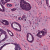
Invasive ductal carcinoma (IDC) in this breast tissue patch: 1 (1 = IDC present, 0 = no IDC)